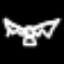
Label: angel